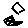
Label: hexagon